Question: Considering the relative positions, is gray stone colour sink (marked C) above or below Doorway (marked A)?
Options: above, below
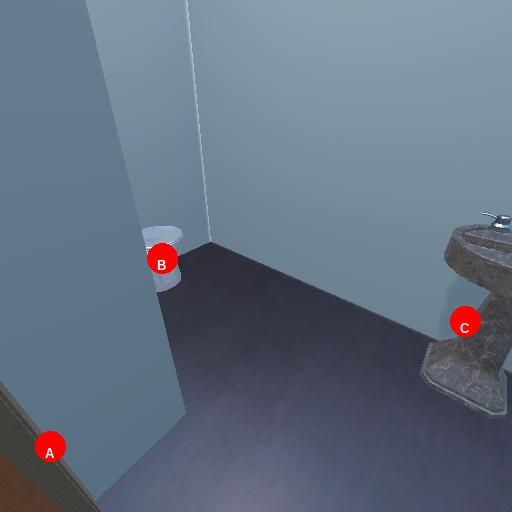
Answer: above